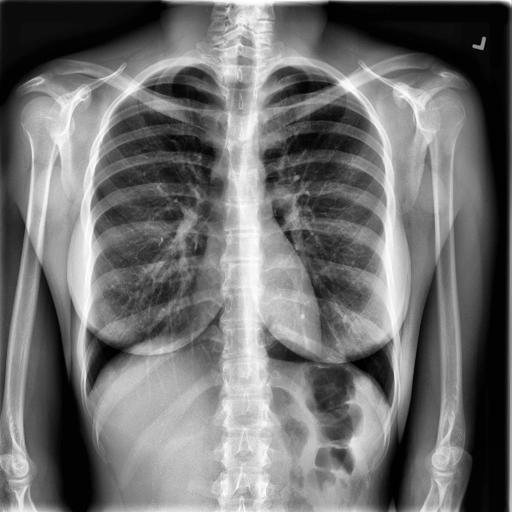
Finding: NORMAL